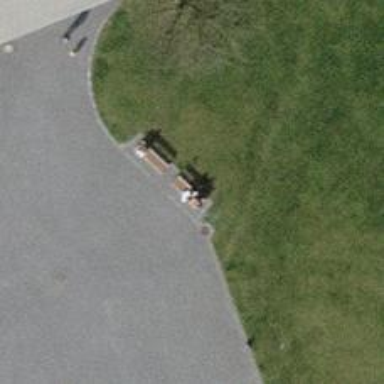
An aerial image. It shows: Brown bench.